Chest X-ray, PA view. Patient: 58 years old, sex M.
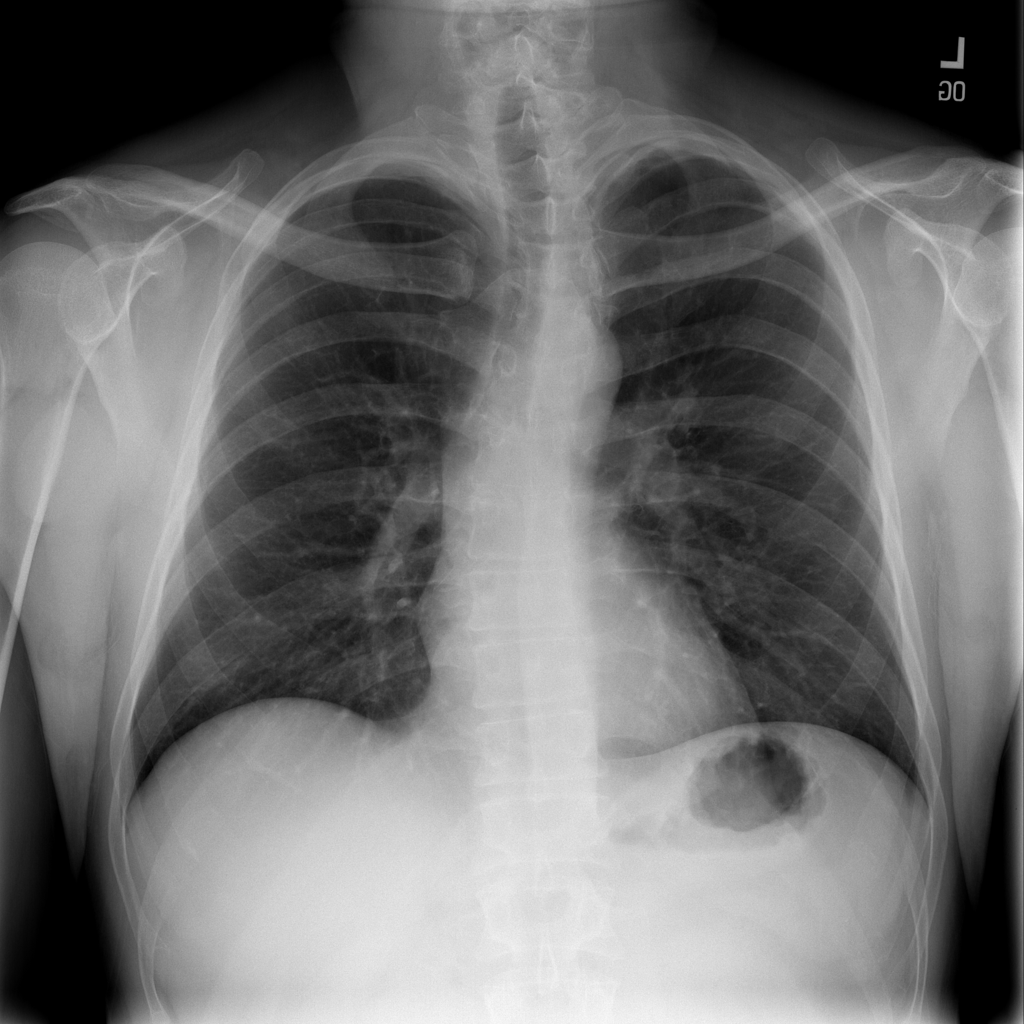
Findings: No Finding